Question: I find this "code highlighting" very annoying. Can someone show me how to disable it on PHPStrom, and perhaps explain why this happens?
Here's an image of my Js/Jquery code on PHPStorm IDE:

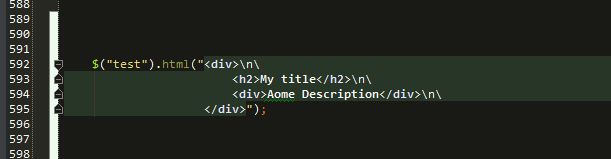
Answer: In the WebStorm preferences go to 'Editor " Color & Fonts " General' choose 'Injected language fragment' from the list and turn off 'Background' chackbox.
It's hard to answer _why it happens) - it's just a preference. Maybe someone prefers to see injected code (the code in language other than the main one used in given file) clearly marked. For me, it's also a distraction, I have just turned it off inspired by your question ;)